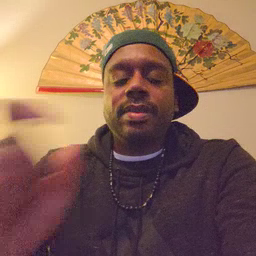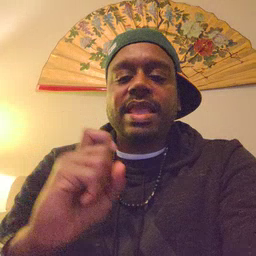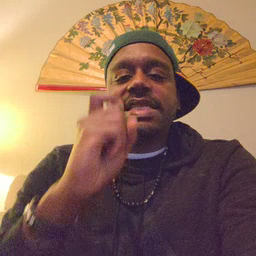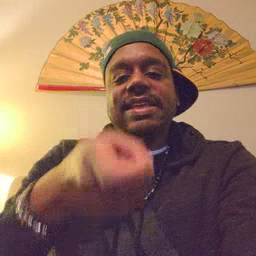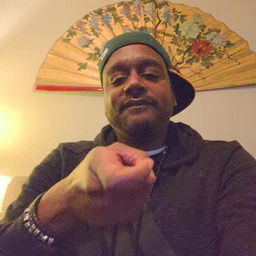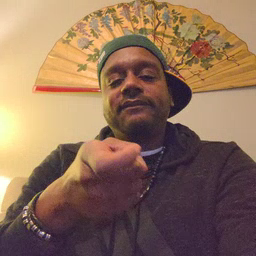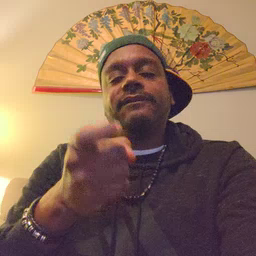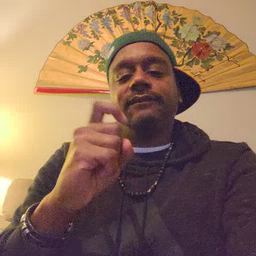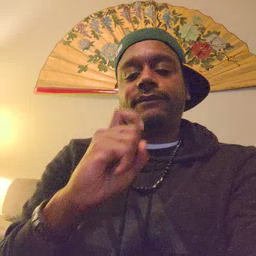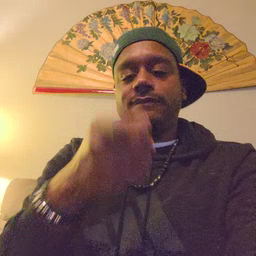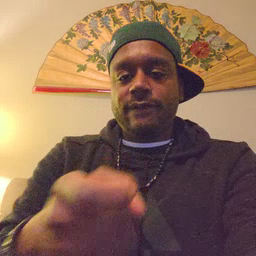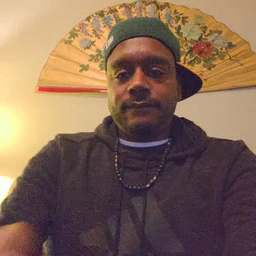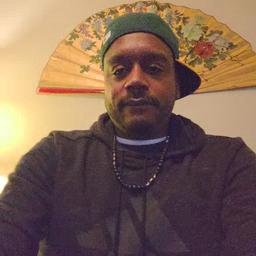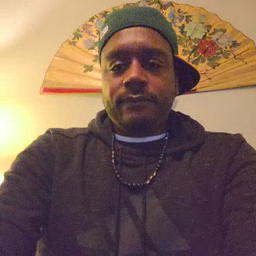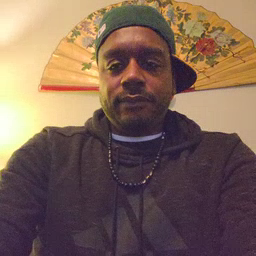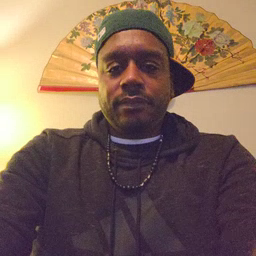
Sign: gift